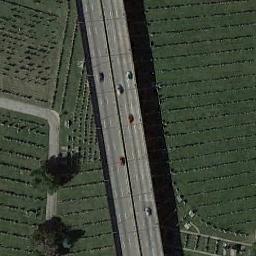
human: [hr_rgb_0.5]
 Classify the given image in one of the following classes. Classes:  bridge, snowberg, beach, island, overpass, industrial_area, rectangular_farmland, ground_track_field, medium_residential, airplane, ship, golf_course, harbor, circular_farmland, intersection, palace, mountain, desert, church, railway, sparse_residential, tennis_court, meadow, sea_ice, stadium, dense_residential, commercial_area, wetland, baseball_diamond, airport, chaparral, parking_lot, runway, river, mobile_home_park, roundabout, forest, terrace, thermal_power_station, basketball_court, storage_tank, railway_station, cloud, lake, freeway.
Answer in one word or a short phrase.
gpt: freeway